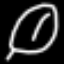
Label: leaf